Brain MRI, t1w sequence, axial 2D slice.
Patient: age 35, sex F, weight 95 kg, height 1.95 m
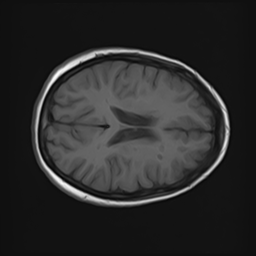